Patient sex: F
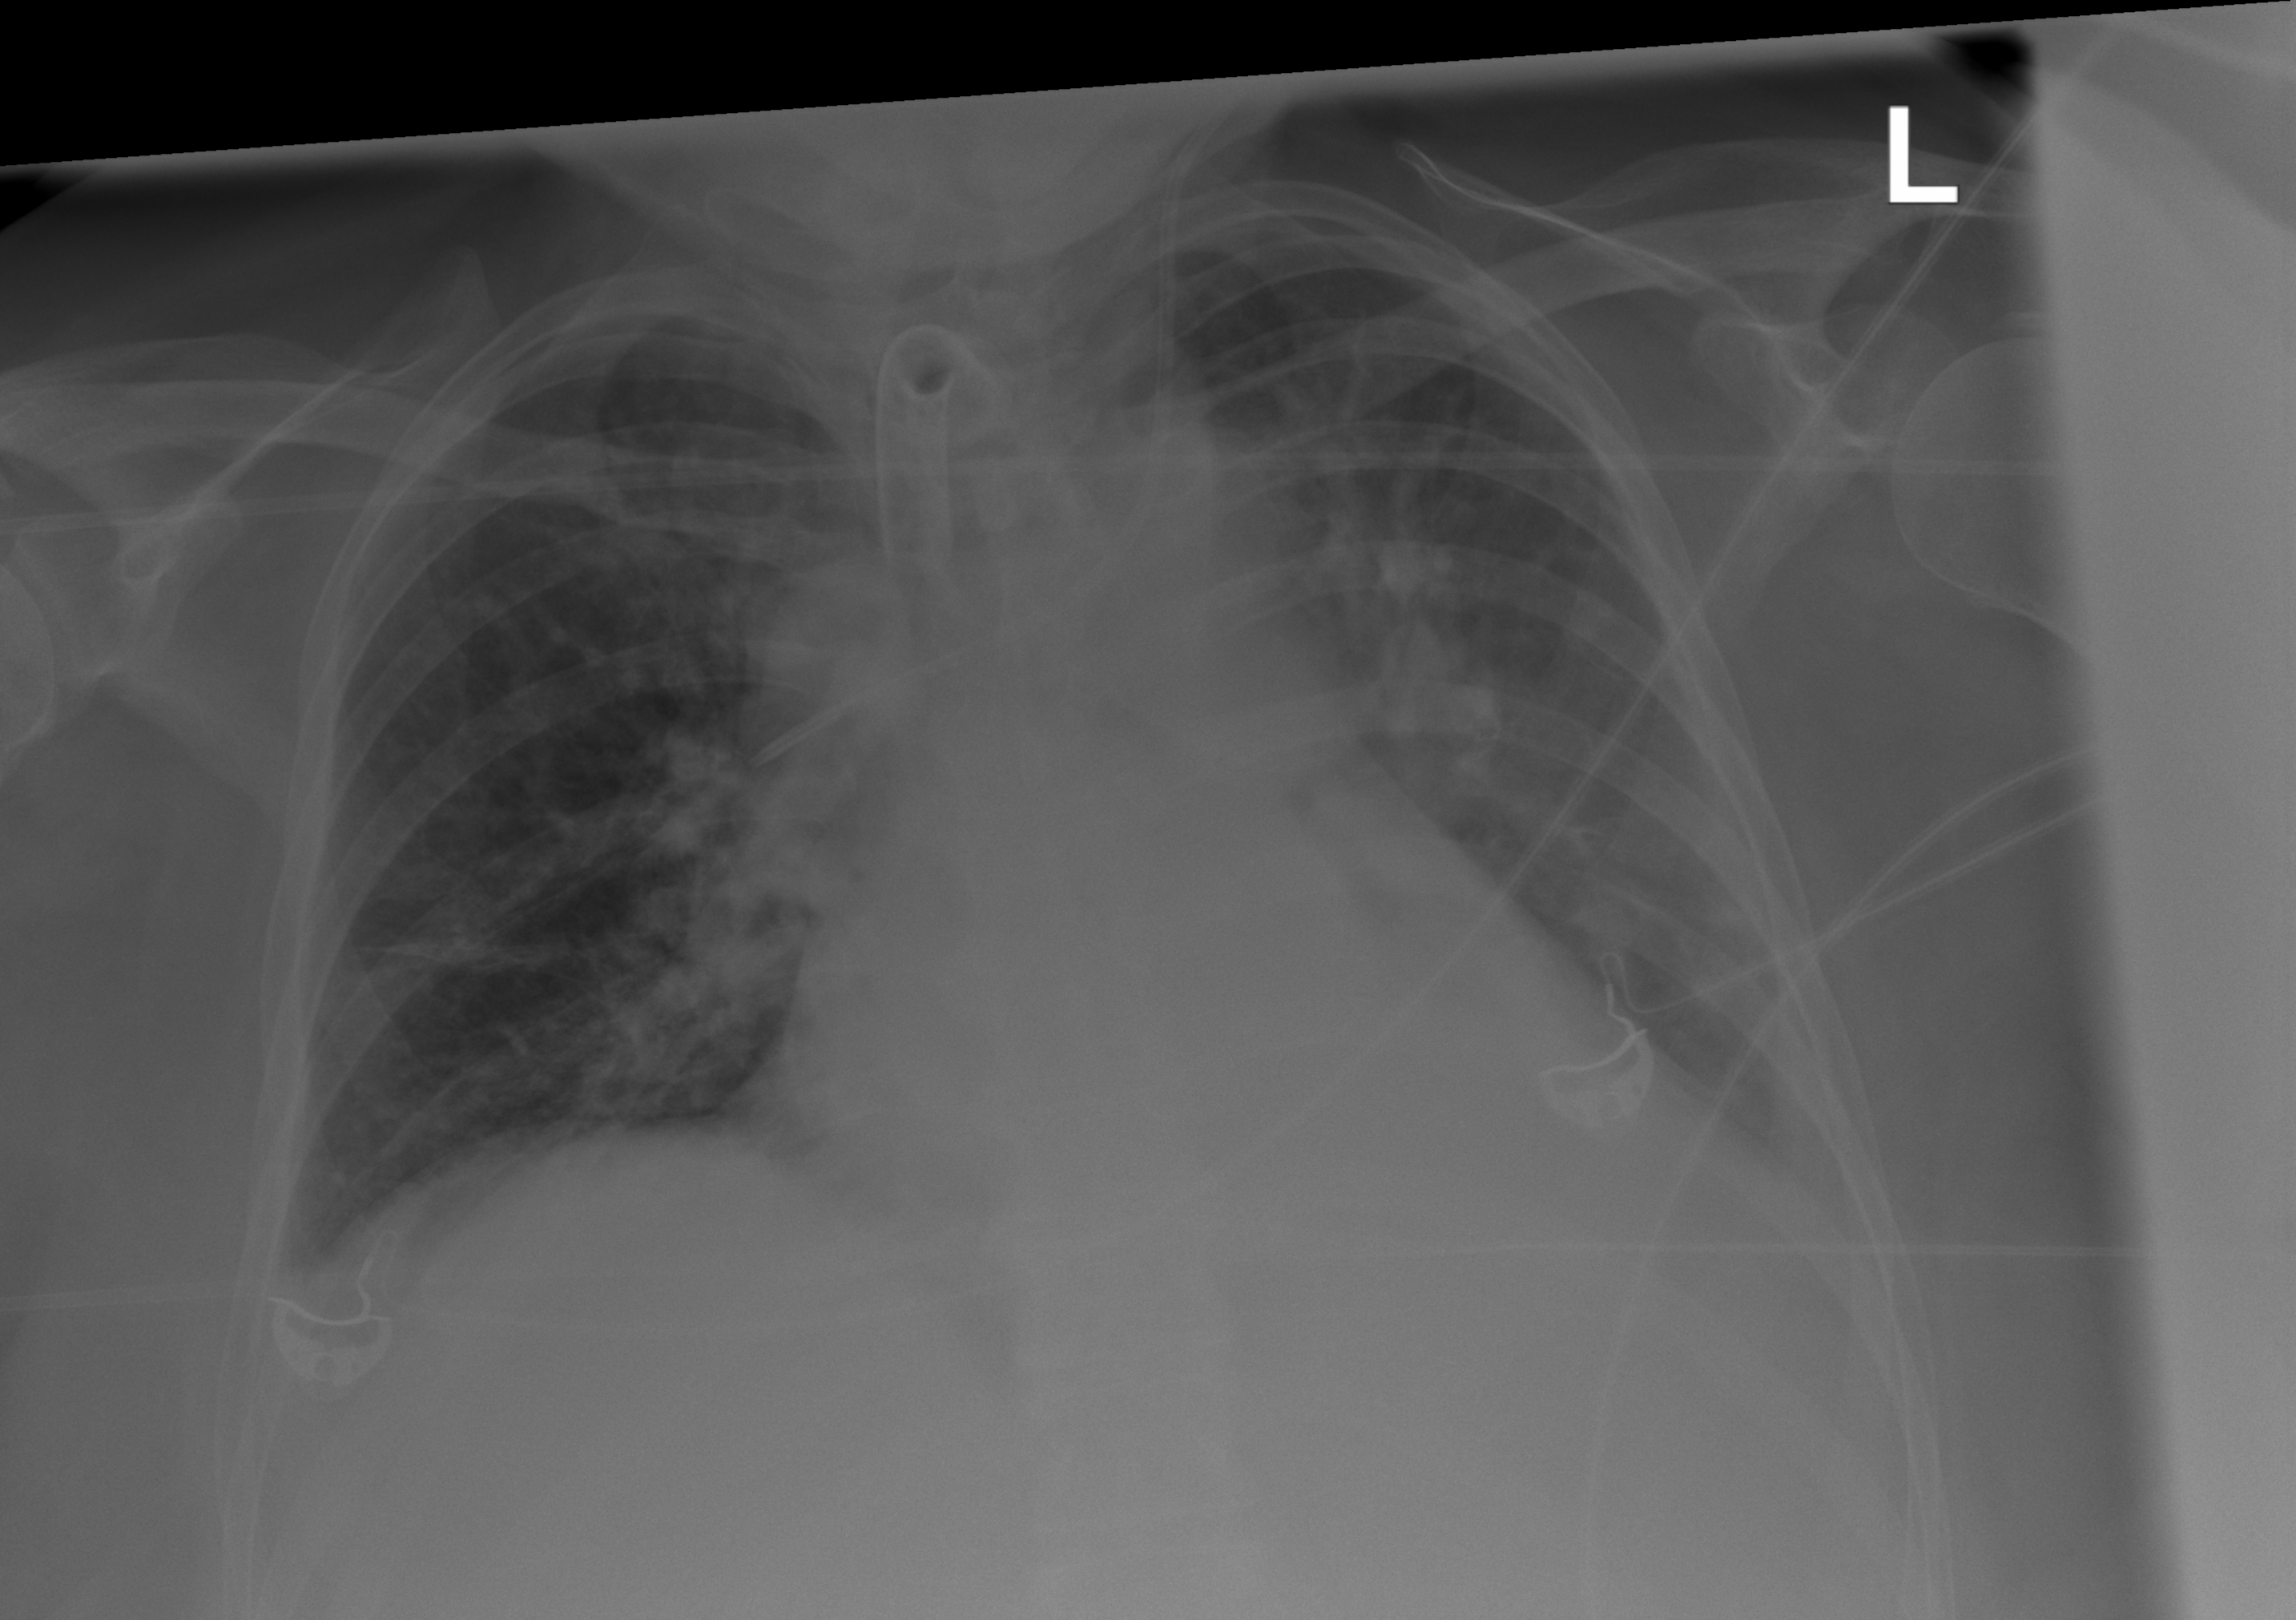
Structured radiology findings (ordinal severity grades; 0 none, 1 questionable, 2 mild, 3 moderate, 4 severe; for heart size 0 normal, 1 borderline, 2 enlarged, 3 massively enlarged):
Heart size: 2
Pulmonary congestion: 2
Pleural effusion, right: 0
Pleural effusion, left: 2
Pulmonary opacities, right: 1
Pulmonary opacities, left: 1
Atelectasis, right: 2
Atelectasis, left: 2